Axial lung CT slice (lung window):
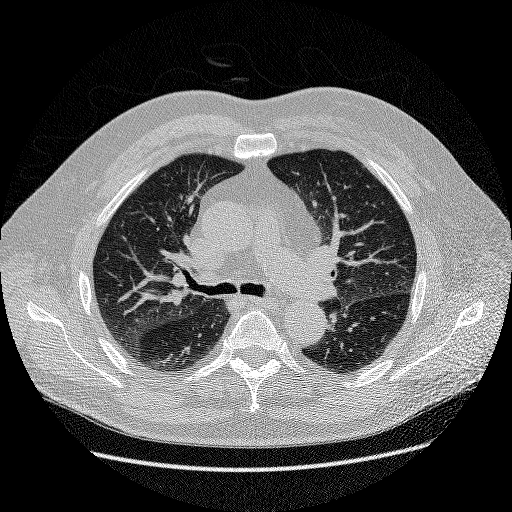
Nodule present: no